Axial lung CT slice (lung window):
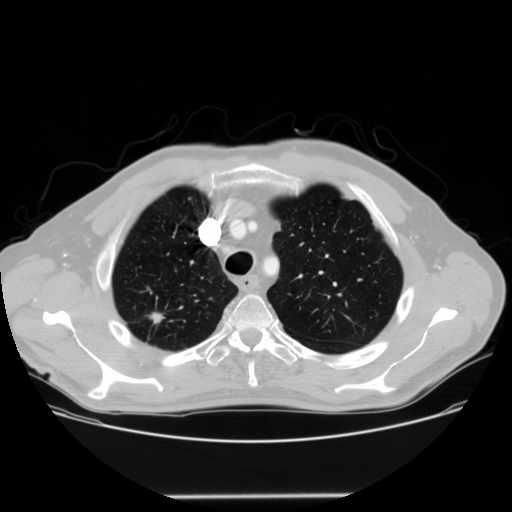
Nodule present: yes
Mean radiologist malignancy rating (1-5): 3.75